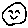
Label: smiley face